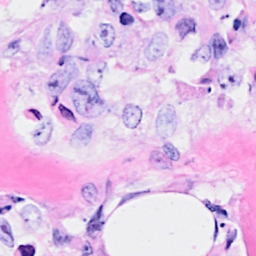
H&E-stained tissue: Breast